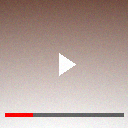
Screen state: on